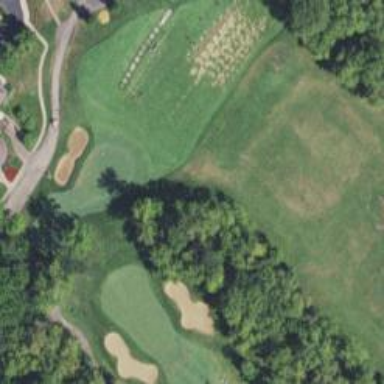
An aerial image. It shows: Grassy area used as driving range for golf.